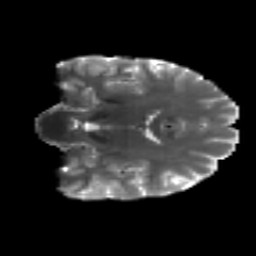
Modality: T2w
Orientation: coronal
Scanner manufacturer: siemens
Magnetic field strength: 3 T
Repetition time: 4.16 s
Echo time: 0.0806 s